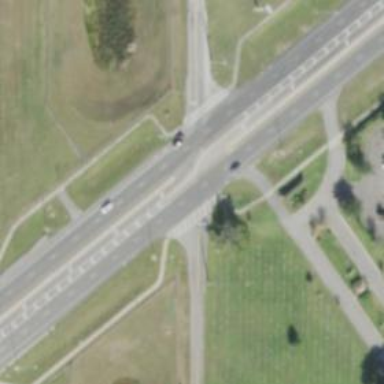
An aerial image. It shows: Primary link highway.